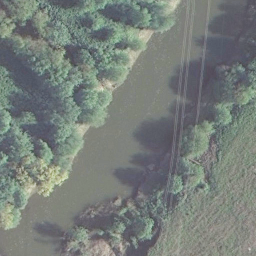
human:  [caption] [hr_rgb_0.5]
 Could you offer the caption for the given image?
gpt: A river with dense forest on both banks of the river .

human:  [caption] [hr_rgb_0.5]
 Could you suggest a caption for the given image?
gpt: Lots of green plants flourish on both banks of the river .

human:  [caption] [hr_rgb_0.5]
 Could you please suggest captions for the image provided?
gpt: It is a river with dense forest on both banks of the river .

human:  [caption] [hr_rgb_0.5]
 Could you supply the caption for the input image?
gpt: Green plants flourish on both banks of the river .

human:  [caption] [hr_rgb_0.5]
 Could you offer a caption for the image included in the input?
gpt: A river goes through a dense forest .